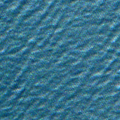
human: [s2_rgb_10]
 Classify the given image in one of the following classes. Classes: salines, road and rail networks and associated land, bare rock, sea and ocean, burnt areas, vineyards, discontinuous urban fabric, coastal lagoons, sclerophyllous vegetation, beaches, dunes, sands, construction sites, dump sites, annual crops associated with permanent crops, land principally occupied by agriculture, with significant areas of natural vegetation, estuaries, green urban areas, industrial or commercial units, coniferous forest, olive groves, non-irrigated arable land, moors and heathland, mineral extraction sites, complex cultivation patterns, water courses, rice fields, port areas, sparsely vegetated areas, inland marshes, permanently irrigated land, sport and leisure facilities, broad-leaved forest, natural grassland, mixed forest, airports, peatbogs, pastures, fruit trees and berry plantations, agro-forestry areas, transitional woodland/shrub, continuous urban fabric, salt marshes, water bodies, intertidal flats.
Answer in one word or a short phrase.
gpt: sea and ocean